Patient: sex M, age 47
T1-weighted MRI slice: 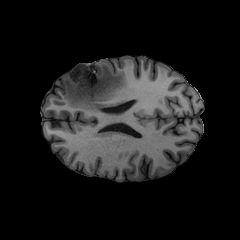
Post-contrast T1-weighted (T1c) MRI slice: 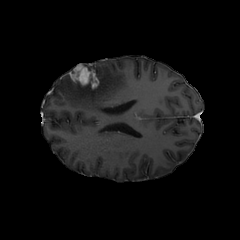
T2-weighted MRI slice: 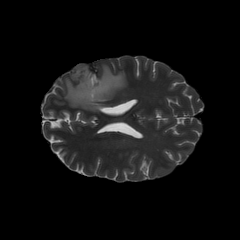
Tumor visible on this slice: yes
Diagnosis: Glioblastoma, IDH-wildtype
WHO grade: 4